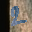
Label: 2